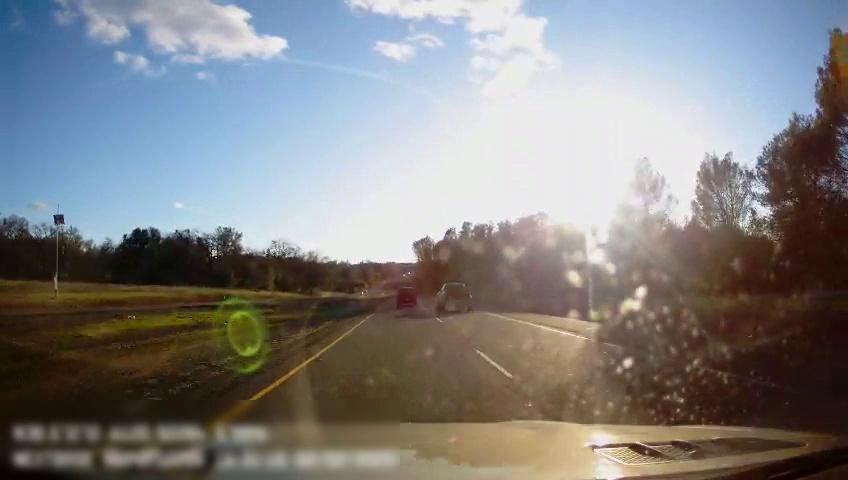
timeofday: Day
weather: Sunny
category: Drivable Space
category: Drivable Space
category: Vehicles | Truck
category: Vehicles | SUV
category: Lanes | Current Lane
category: Lanes | Current Lane
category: Lanes | Alternate Lane